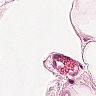
Metastatic tissue present: no